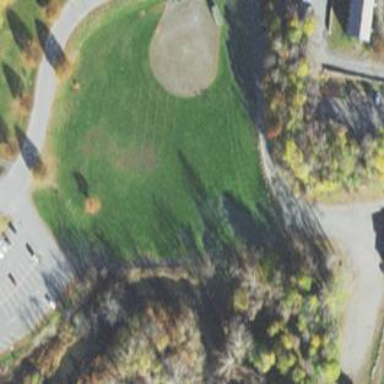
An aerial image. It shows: Baseball pitch for leisure and sports activities.